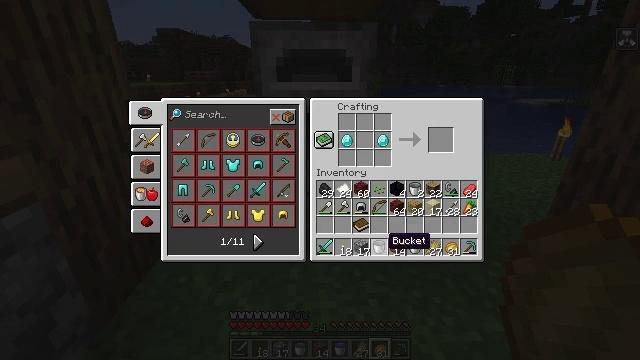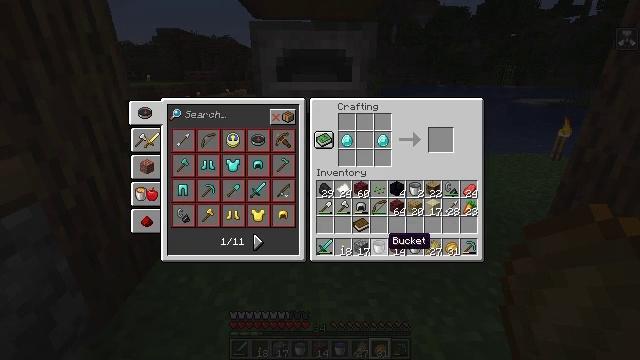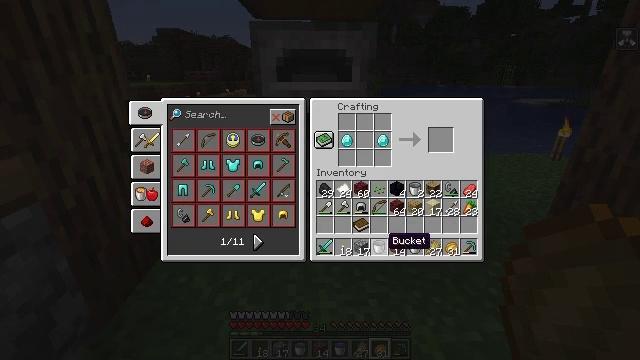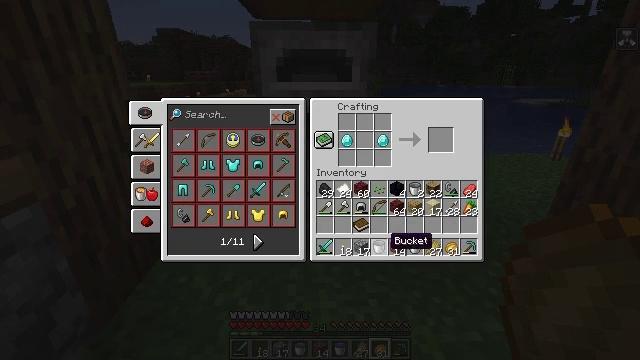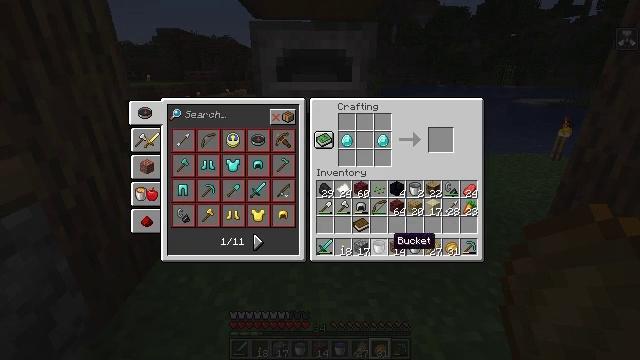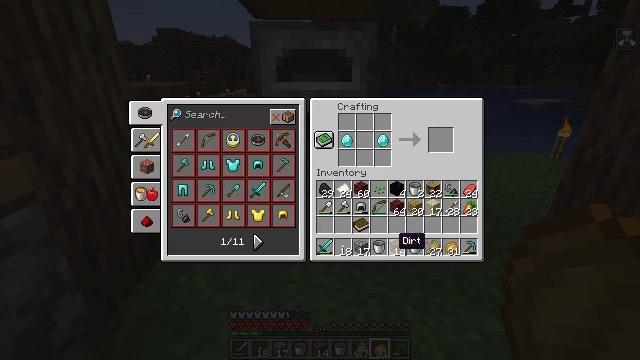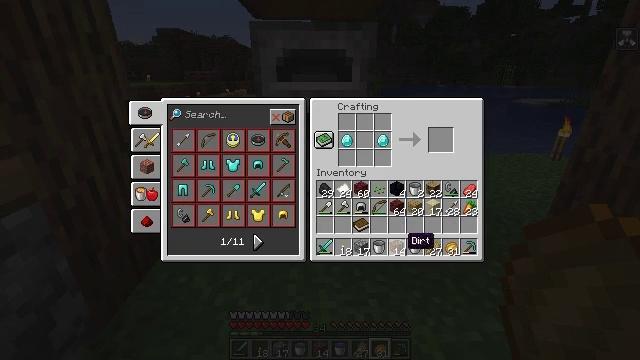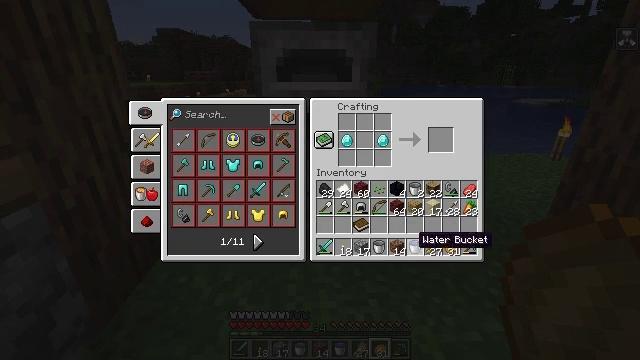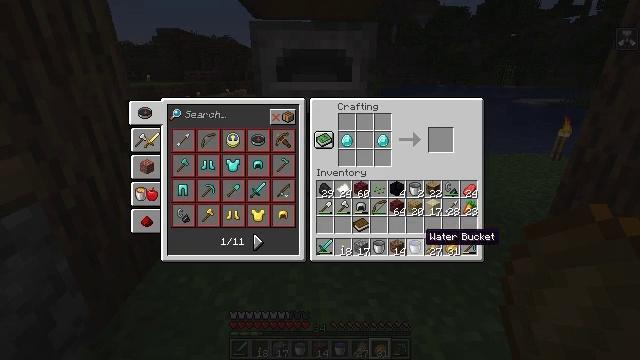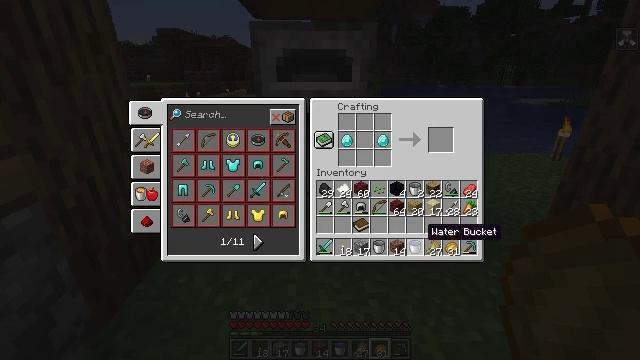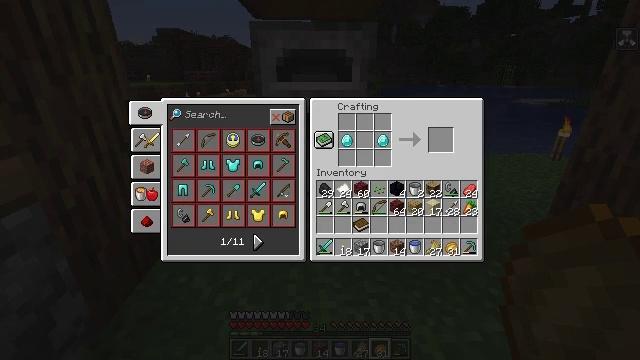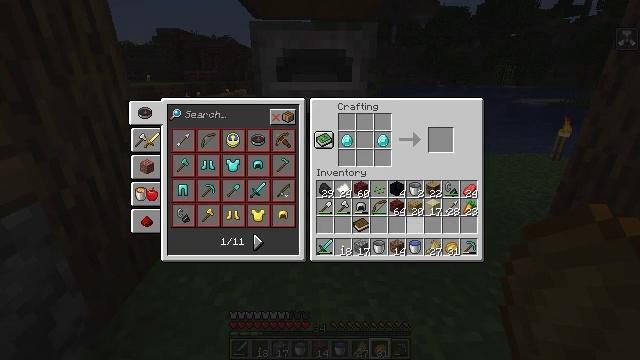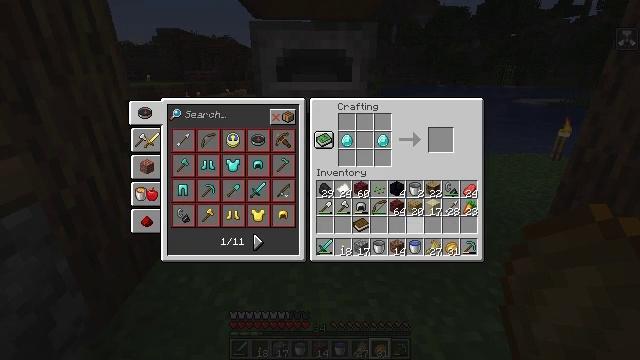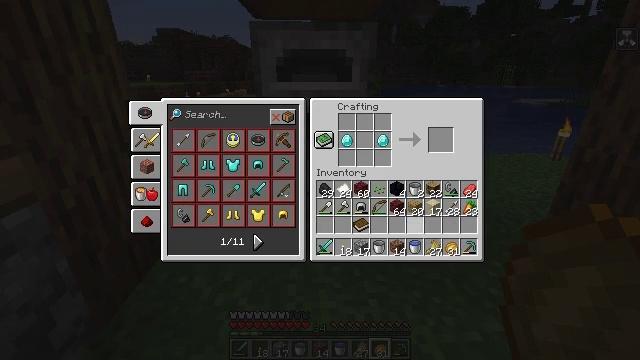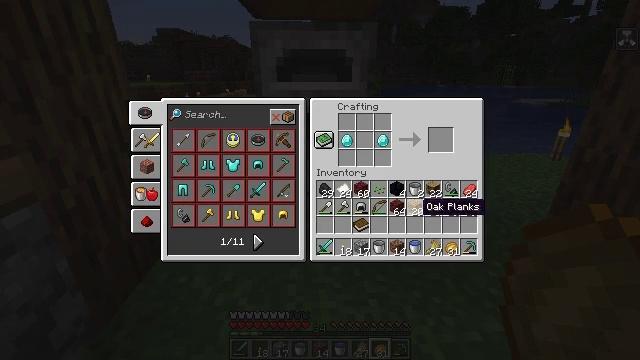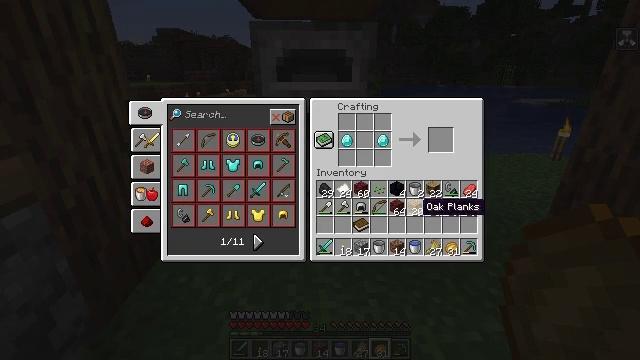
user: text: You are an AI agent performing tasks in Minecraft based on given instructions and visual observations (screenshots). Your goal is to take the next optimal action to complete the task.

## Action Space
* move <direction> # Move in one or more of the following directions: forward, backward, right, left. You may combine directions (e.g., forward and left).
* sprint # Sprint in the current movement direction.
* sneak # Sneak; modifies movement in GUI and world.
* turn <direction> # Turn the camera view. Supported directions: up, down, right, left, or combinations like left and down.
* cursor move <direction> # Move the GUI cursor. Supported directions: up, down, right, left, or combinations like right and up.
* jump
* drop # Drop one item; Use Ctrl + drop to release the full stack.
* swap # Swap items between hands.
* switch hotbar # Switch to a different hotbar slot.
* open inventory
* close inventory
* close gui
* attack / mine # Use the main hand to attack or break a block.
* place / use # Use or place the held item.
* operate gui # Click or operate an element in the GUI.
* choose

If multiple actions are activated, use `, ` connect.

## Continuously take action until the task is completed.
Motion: motion action
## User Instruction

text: Get ready to enchant items by crafting an enchanting table.
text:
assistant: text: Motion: no_op
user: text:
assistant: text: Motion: no_op
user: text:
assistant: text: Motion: no_op
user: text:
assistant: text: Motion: no_op
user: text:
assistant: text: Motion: no_op
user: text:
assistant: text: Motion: cursor move right
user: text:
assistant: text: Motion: cursor move right
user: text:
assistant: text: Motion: no_op
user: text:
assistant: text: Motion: no_op
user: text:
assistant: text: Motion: no_op
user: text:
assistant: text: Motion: cursor move up
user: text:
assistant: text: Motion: no_op
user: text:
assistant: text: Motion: no_op
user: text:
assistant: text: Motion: no_op
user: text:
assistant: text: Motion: no_op
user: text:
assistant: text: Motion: no_op
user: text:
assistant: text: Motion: no_op
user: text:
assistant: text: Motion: no_op
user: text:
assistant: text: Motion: no_op
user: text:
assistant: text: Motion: no_op
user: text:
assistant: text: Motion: no_op
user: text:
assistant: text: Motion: no_op
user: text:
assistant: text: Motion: no_op
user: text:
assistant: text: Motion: cursor move down
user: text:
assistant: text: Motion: no_op
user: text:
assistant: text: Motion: no_op
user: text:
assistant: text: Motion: no_op
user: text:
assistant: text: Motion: no_op
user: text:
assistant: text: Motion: no_op
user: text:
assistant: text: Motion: no_op